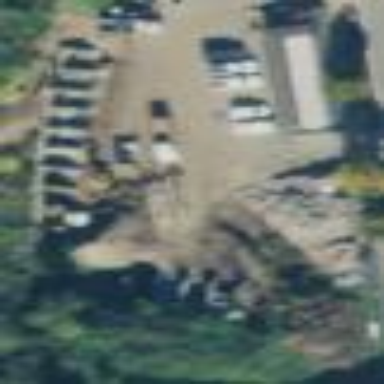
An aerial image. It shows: Building housing storage rental shop.